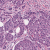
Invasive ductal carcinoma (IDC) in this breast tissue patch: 1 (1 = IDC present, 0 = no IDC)